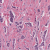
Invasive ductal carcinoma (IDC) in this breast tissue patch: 1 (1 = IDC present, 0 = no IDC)